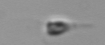
Label: Calciopappus